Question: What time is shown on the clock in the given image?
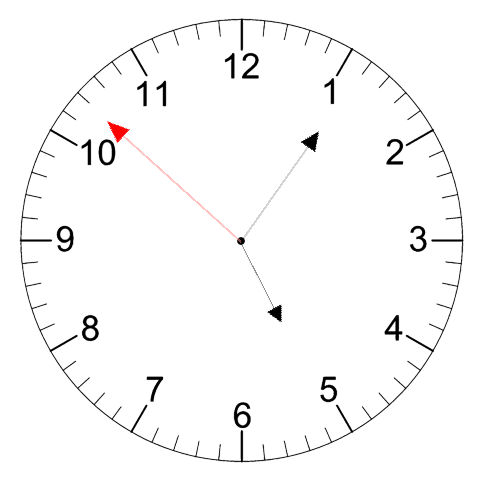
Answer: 05:05:52